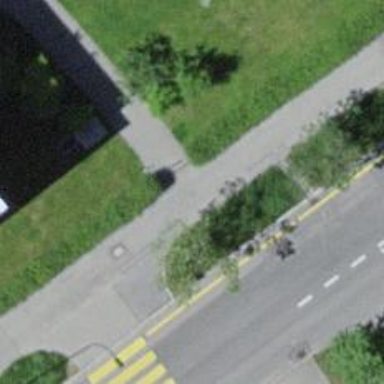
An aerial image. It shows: Asphalt sidewalk.